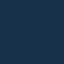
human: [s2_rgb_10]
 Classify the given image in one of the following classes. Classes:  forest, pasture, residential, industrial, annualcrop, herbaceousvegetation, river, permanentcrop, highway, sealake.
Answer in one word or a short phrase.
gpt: SeaLake